Question: Hoping you could give me some direction here. I have a scrollview setup with vertically paging. My problem is the views are larger than the screen (vertically). My desired effect is to have the view scroll to the bottom and then page to the next page. Like my image below is trying to depict.
I have tried setting the size of the scrollview and the content size to the size of the view which does offset the views correctly. I just can't scroll to see the bottom of the view, It just pages to the next view.
Thanks for any advice.

'''
class ViewController: UIViewController {
let scrollView = UIScrollView() // Create the scrollView
override func viewDidLoad() {
super.viewDidLoad()
// Do any additional setup after loading the view, typically from a nib.
//Set up and add scrollView to view
scrollView.frame = self.view.frame
self.scrollView.pagingEnabled = true
self.view.addSubview(scrollView)
//An array of UIColors to add to the views
let x : [UIColor] = [UIColor.blueColor(),UIColor.redColor(),UIColor.yellowColor()]
//For each UIColor add a view that is 100px larger then the height of the scrollView
for index in 0...x.count-1{
//
let subView = UIView(frame: CGRectMake(
0, //x offset
(self.scrollView.frame.height + 100) * CGFloat(index), //y offset
self.scrollView.frame.width, // width
(self.scrollView.frame.height + 100))) // height
subView.backgroundColor = x[index] //background Color
scrollView.addSubview(subView) // Add View
}
//
let c = (self.scrollView.frame.size.height + 100) * CGFloat(x.count)
self.scrollView.contentSize = CGSizeMake(self.scrollView.frame.width, c)
//Background Color
self.view.backgroundColor = UIColor.greenColor()
}
override func didReceiveMemoryWarning() {
super.didReceiveMemoryWarning()
// Dispose of any resources that can be recreated.
}
}
'''
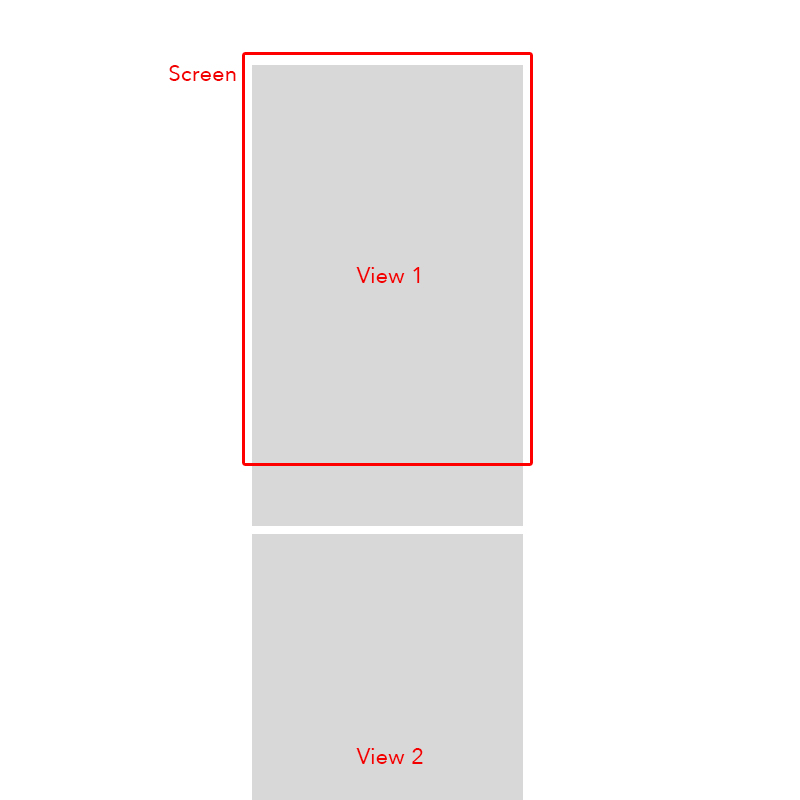
Answer: The best way I've found to do it is to use a nested scrollview for the content. Here is what my code ended up looking like.
'''
class ViewController: UIViewController, UIScrollViewDelegate {
let scrollView = ScrollView() // Create the scrollView
override func viewDidLoad() {
super.viewDidLoad()
// Do any additional setup after loading the view, typically from a nib.
//Set up and add scrollView to view
scrollView.frame = self.view.frame
self.scrollView.pagingEnabled = true
self.view.addSubview(scrollView)
self.scrollView.delegate = self
//An array of UIColors to add to the views
let x : [UIColor] = [UIColor.blueColor(),UIColor.redColor(),UIColor.yellowColor()]
//For each UIColor add a view that is 100px larger then the height of the scrollView
for index in 0...x.count-1{
//
let subView = UIScrollView(frame: CGRectMake(
0, //x offset
(self.scrollView.frame.height * CGFloat(index)), //y offset
self.scrollView.frame.width, // width
(self.scrollView.frame.height))) // height
//Set the size of the content view
let contentView = UIView(frame: CGRectMake(0, 0, self.view.frame.width, 1000))
subView.contentSize = CGSizeMake(self.view.frame.width, contentView.frame.height)
contentView.backgroundColor = x[index]
subView.addSubview(contentView)
scrollView.addSubview(subView) // Add View
}
//
let c = (self.scrollView.frame.size.height) * CGFloat(x.count)
self.scrollView.contentSize = CGSizeMake(self.scrollView.frame.width, c)
//Background Color
self.view.backgroundColor = UIColor.greenColor()
}
override func didReceiveMemoryWarning() {
super.didReceiveMemoryWarning()
// Dispose of any resources that can be recreated.
}
}
'''